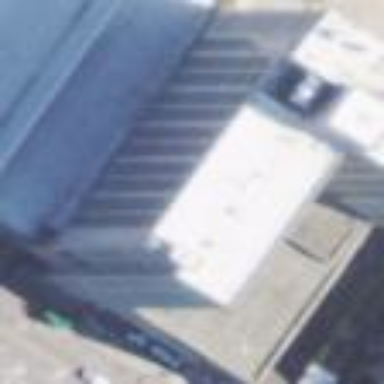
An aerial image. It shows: Hotel building.